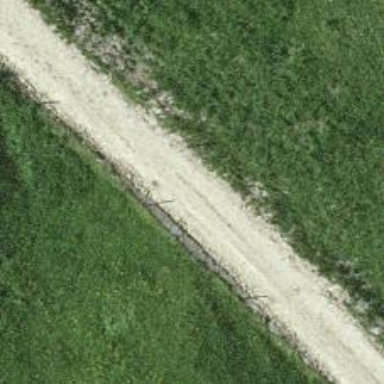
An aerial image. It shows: Track with grade2 tracktype.